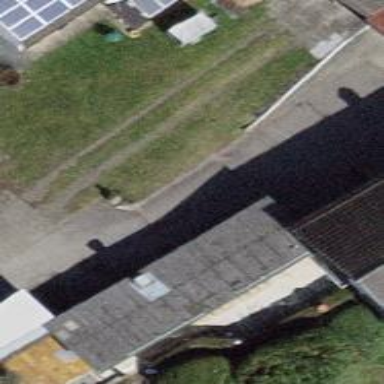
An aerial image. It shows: Driveway.